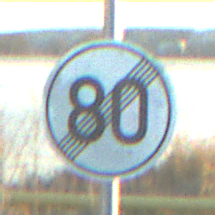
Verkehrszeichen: EndeGeschwindigkeit80
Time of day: SunriseSunset
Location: Outdoor (RoadRail)
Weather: PartlyCloudy
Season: NotSpecified
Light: Natural